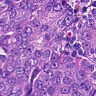
Metastatic tissue present: yes